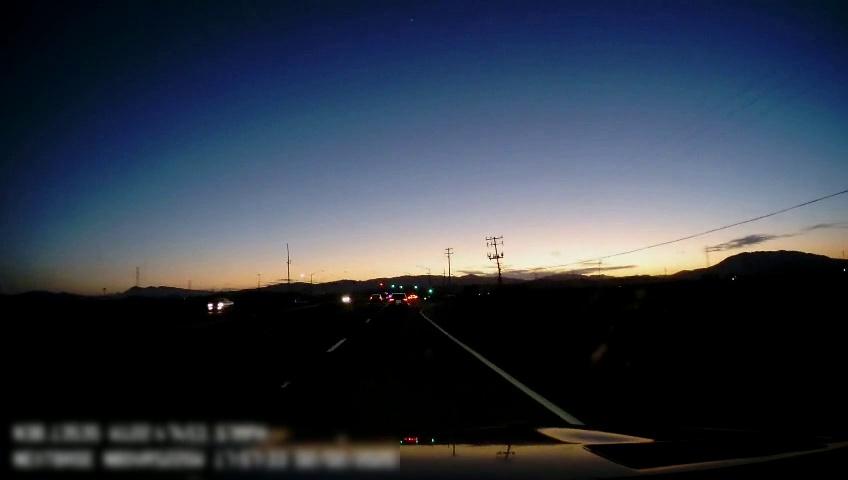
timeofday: Dusk/Dawn/Twilight
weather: Sunny
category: Drivable Space
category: Vehicles | Car
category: Vehicles | SUV
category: Vehicles | SUV
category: Vehicles | Car
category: Lanes | Alternate Lane
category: Lanes | Current Lane
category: Lanes | Current Lane